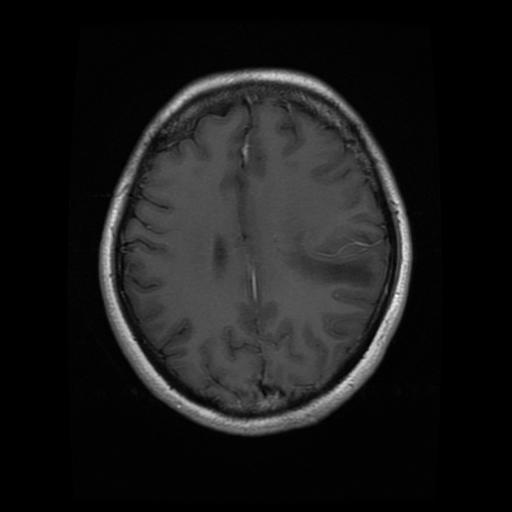
Label: glioma